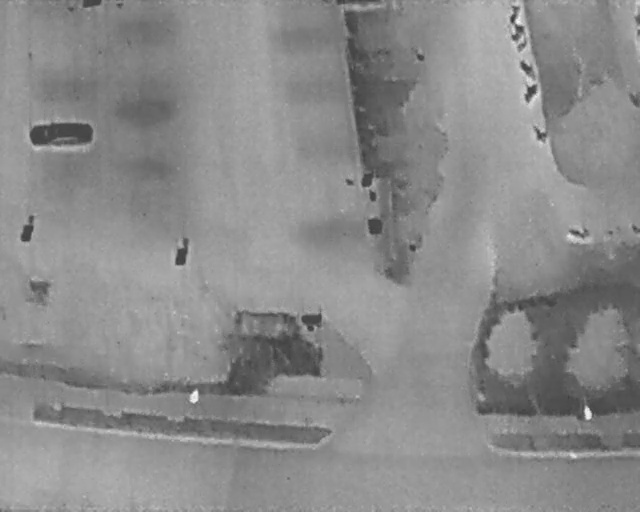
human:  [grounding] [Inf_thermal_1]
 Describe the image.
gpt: In the satellite image, there is  <ref>1 medium car </ref> <box>[[7, 20, 11, 32, 2]]</box> located at top left.